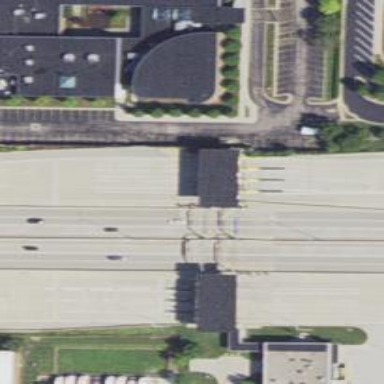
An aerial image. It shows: Toll gantry on the road.